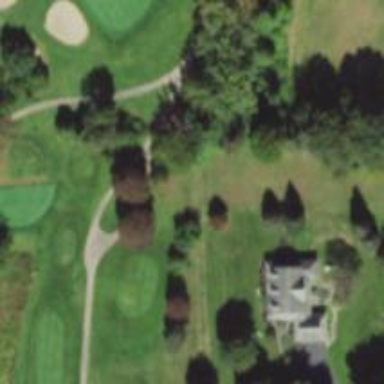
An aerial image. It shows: Path designated for golf carts.